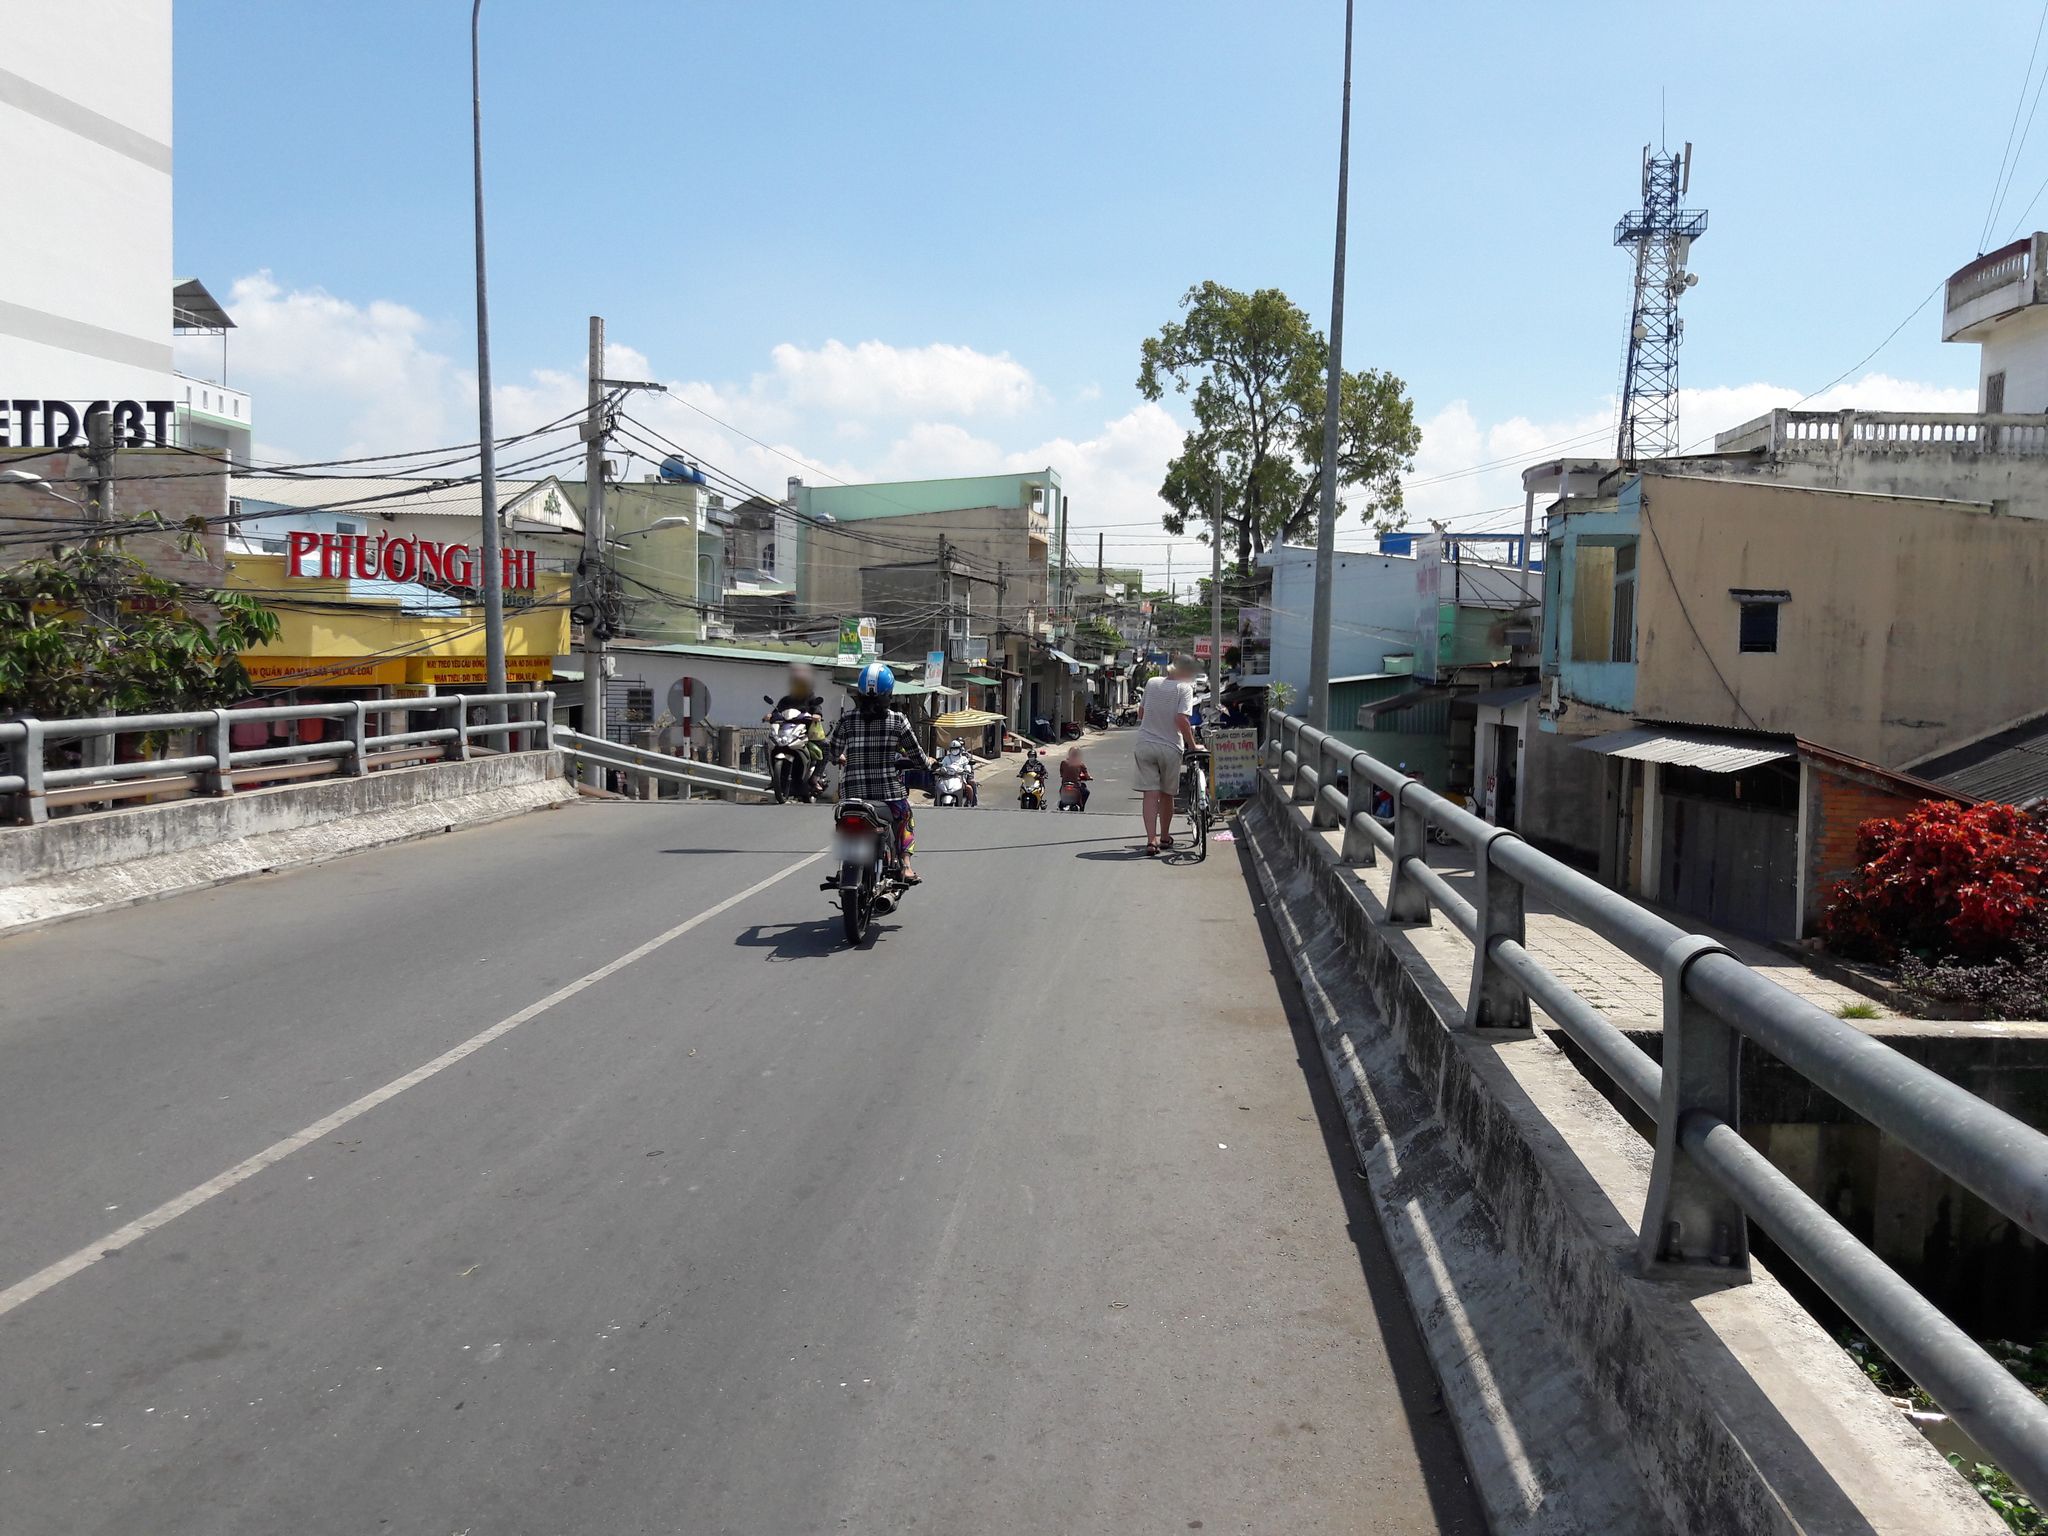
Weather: clear
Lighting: day
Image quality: good
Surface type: walking surface
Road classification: residential, tertiary
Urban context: urban centre
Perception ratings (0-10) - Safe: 1.54, Lively: 3.15, Beautiful: 2.44, Boring: 4.83, Depressing: 6.36, Wealthy: 1.29